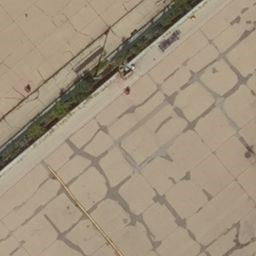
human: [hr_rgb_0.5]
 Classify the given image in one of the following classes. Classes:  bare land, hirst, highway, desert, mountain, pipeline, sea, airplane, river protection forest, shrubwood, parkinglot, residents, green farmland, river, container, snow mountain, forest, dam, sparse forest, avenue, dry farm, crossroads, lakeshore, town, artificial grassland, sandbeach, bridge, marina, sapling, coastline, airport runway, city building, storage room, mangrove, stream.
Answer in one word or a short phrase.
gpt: airport runway